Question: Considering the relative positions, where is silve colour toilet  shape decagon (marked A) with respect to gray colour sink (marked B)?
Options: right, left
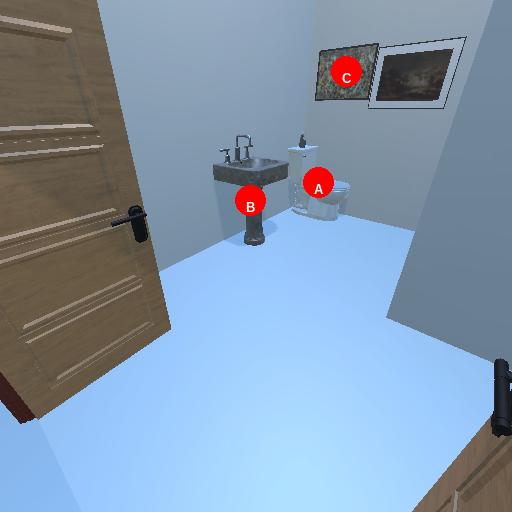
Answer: right